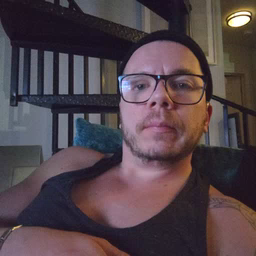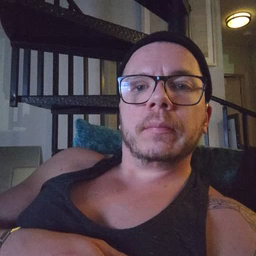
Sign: will